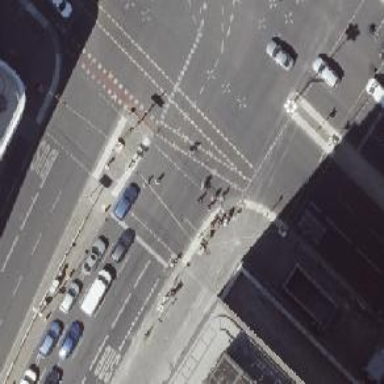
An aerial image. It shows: Road with traffic signals.